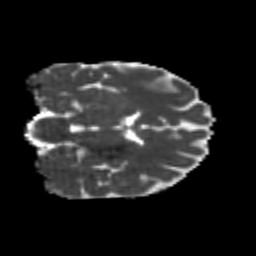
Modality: MD
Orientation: coronal
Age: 25
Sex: male
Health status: healthy
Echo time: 0.074 s